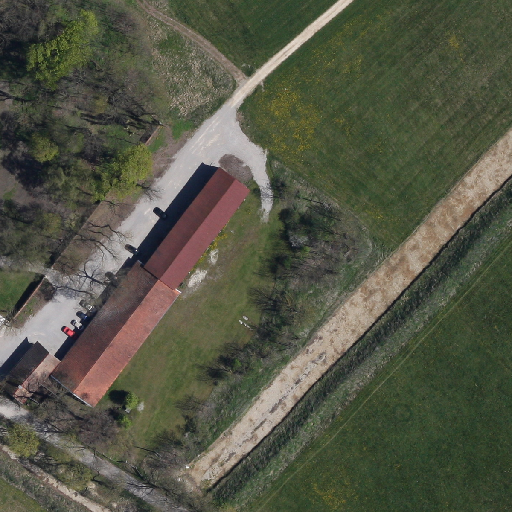
Referring expression: paved road along with tree